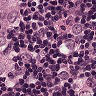
Metastatic tissue present: yes